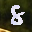
Label: 8